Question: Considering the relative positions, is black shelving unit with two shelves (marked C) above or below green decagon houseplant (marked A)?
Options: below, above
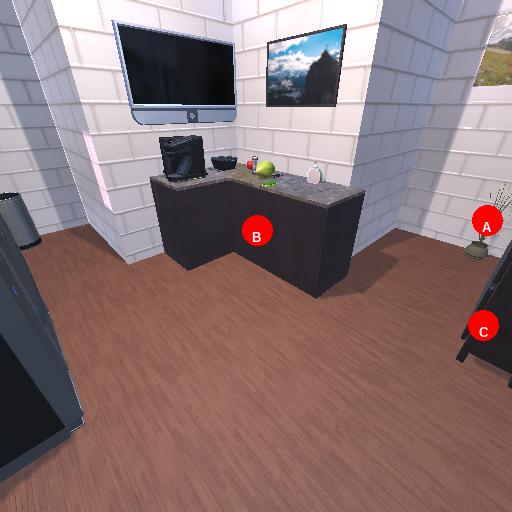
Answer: below